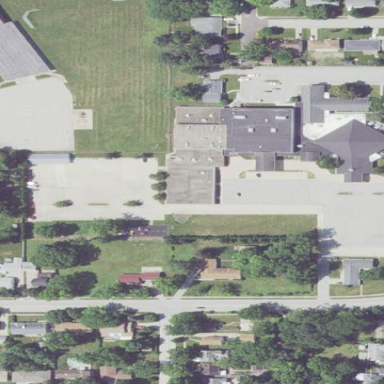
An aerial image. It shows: School situated within religious area.